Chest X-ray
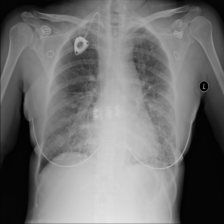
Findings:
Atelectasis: negative
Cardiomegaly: negative
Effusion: negative
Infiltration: negative
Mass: negative
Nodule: negative
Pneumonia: negative
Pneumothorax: negative
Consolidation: negative
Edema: negative
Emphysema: negative
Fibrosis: negative
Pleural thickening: negative
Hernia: negative